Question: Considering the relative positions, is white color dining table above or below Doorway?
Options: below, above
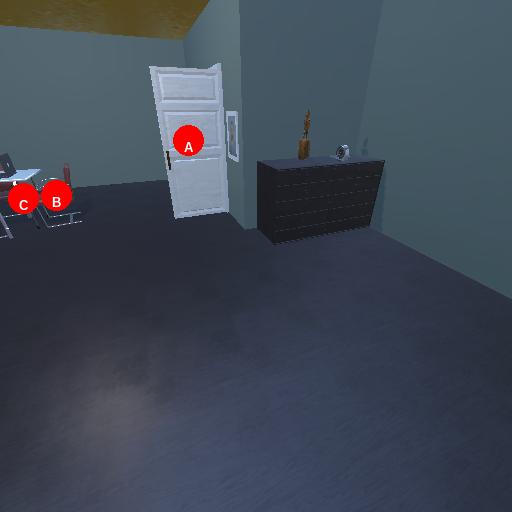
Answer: below